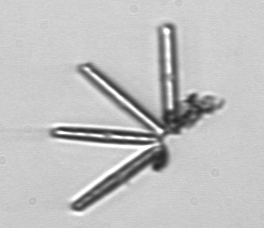
Label: Thalassionema